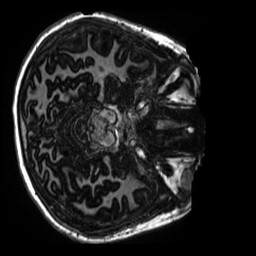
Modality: MP2RAGE
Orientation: axial
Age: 11
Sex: male
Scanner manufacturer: siemens
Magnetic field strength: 3 T
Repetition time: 4 s
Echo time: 0.00303 s